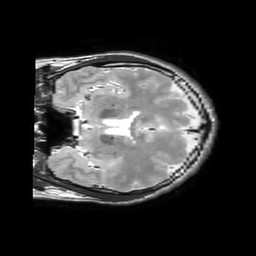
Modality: T2w
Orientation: coronal
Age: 21
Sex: male
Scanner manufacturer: philips
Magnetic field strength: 3 T
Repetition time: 3 s
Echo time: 0.08 s